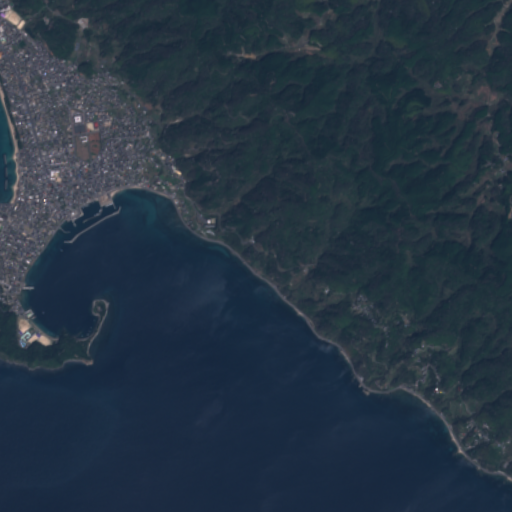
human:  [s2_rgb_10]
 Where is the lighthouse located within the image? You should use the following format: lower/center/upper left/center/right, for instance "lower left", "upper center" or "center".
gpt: The lighthouse is located in the center left of the image.
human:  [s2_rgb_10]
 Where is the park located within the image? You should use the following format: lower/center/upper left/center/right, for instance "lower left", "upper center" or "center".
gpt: The park is located in the center left of the image.
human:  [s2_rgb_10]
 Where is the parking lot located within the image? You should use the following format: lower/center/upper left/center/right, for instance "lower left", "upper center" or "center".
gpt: The parking lot is located in the center of the image.
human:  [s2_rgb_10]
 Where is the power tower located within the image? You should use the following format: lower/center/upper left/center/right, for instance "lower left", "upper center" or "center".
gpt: The power tower is located in the upper right of the image.
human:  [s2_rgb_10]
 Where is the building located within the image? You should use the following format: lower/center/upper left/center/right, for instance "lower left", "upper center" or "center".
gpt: There is no building in the image.